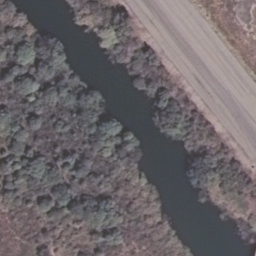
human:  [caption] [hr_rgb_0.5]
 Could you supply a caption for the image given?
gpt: Green plants flourish only on the banks of the river .

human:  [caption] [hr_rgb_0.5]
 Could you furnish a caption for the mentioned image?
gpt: A river go through a desolate land only with plants on the banks of the river .

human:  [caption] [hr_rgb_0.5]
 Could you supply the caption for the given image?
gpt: A river go through a desolate land only with plants on the banks .

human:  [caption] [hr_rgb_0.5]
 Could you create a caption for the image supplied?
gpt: It is a river with some plants on both banks of the river .

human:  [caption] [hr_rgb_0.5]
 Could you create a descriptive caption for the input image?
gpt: A river go through a desolate land .